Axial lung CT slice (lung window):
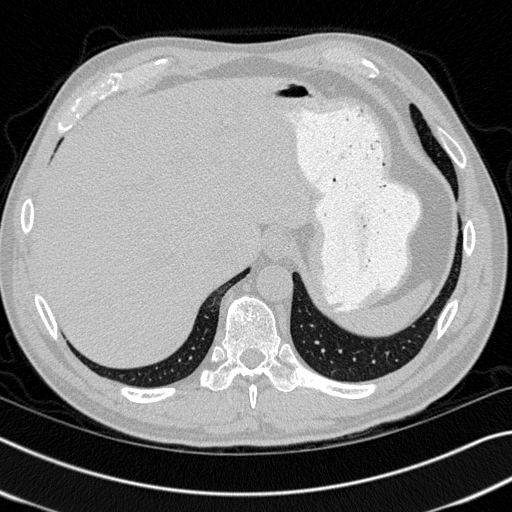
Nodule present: no